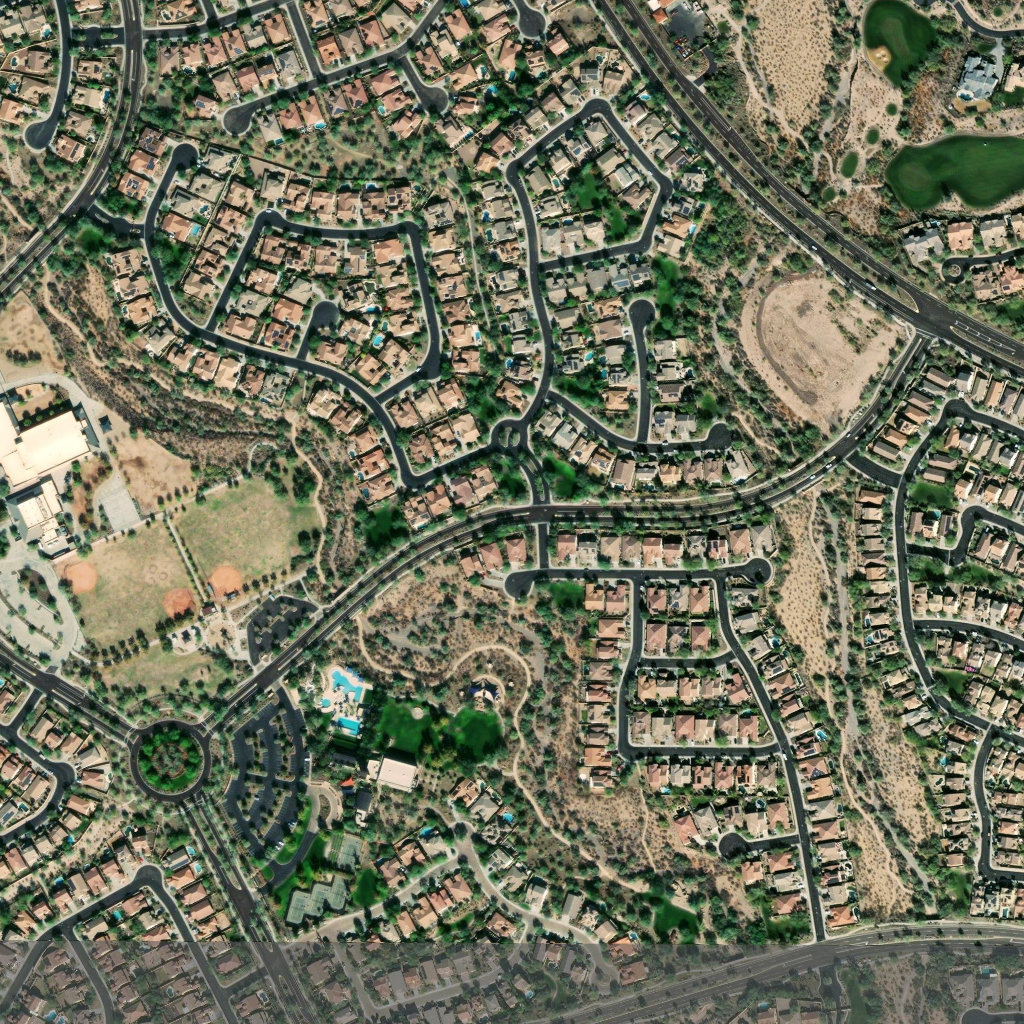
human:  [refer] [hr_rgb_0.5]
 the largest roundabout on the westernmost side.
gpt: <box>[[11, 69, 21, 79, 0]]</box>

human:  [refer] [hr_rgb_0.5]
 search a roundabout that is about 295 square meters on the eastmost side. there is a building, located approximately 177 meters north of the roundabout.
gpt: <box>[[91, 25, 94, 27, 0]]</box>

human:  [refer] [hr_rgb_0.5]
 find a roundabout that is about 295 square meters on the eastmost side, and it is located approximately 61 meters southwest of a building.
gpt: <box>[[91, 25, 94, 27, 0]]</box>

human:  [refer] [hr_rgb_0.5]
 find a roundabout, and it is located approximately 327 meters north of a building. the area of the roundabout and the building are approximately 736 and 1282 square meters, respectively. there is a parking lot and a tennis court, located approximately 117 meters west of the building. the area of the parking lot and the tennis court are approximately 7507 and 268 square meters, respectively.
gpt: <box>[[47, 40, 51, 44, 0]]</box>

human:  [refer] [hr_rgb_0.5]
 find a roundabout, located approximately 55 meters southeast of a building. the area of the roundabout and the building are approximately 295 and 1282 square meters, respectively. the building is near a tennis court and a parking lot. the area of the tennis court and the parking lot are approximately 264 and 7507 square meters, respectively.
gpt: <box>[[43, 80, 46, 82, 0]]</box>

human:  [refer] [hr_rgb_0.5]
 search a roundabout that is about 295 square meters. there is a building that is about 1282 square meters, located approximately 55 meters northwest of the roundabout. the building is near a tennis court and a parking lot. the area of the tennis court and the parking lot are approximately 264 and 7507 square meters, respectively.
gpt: <box>[[43, 80, 46, 82, 0]]</box>